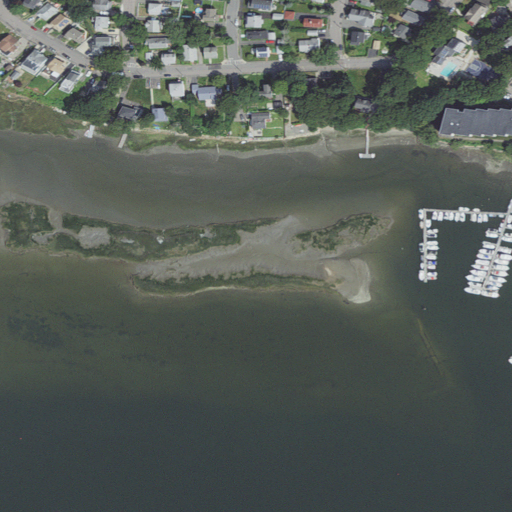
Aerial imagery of island in Massachusetts named Cat Island containing open water, herbaceous wetlands, medium intensity development, high intensity development, low intensity development, and open development